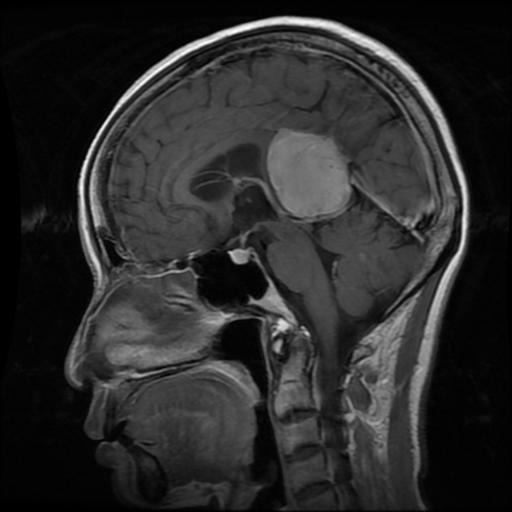
Label: meningioma